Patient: sex M, age 45
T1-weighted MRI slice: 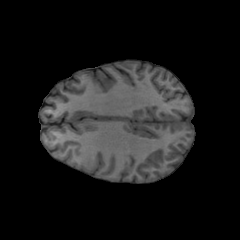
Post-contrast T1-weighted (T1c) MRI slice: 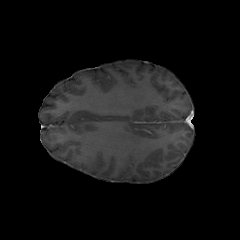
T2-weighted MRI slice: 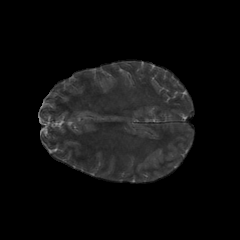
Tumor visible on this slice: no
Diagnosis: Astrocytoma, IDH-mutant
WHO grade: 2